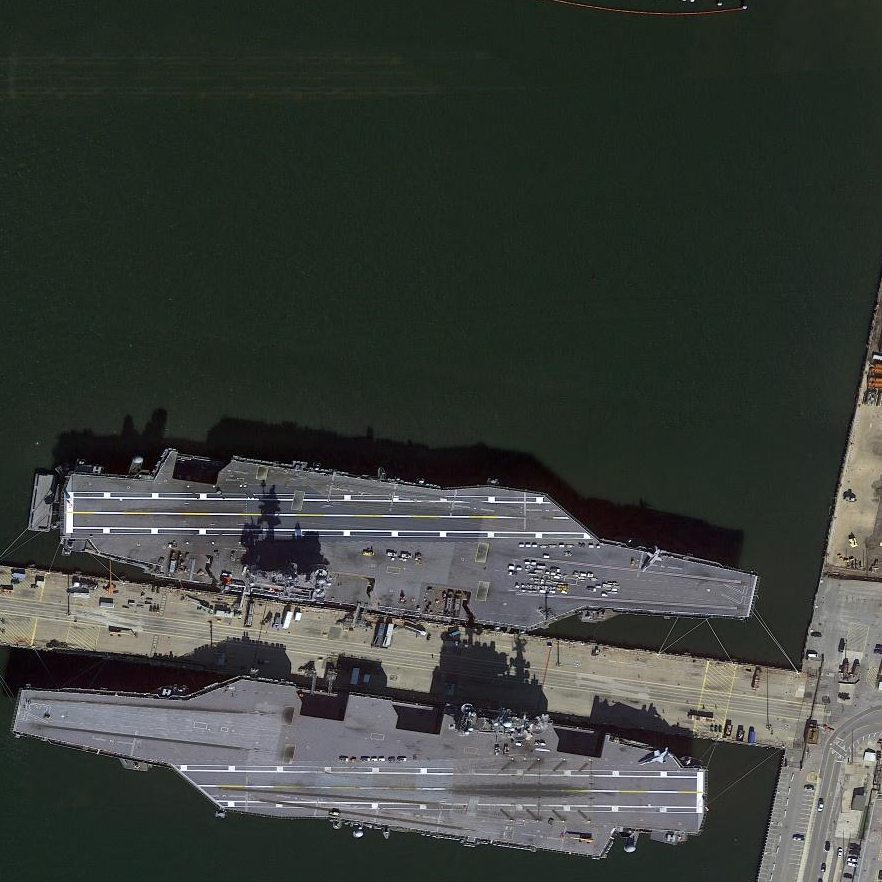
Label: Nimitz-class_aircraft_carrier